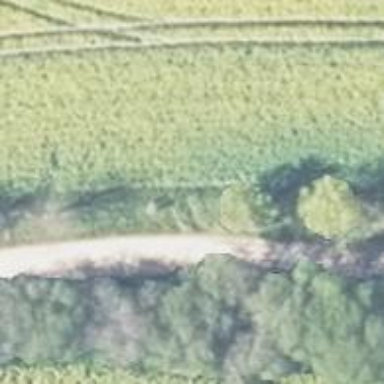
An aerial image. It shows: Row of deciduous broadleaved trees.